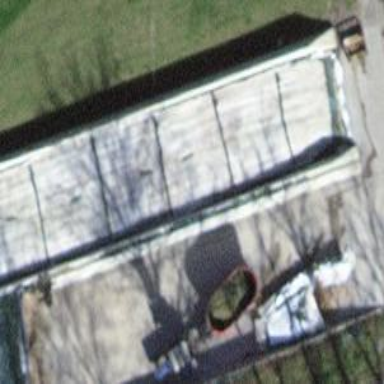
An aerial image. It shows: Bunker silo.